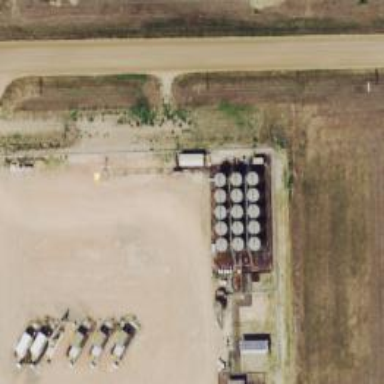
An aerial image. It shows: Storage tank with man-made structure.